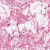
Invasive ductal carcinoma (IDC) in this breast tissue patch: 0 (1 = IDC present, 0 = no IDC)